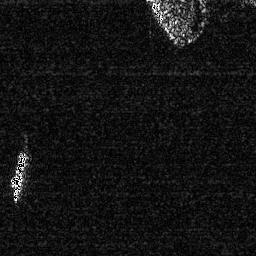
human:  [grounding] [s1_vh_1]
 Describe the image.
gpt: In the satellite image, there is  <ref>1 medium ship </ref> <box>[[2, 57, 11, 79, 0]]</box> located at left.